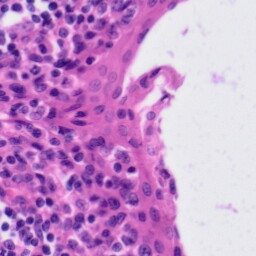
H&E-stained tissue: Tonsil